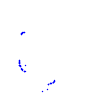
Particle: proton